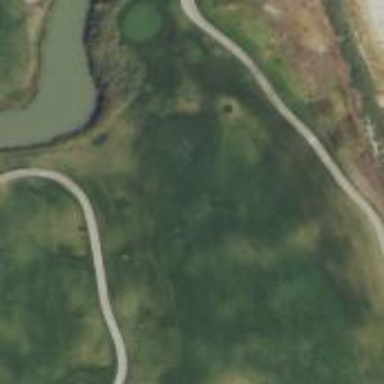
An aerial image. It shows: View of golf hole.